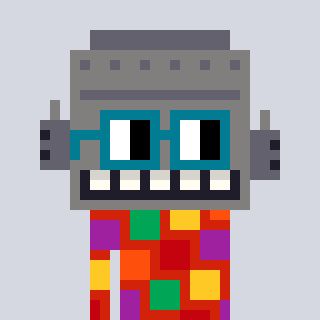
a pixel art character with square dark green glasses, a robot-shaped head and a red-colored body on a cool background